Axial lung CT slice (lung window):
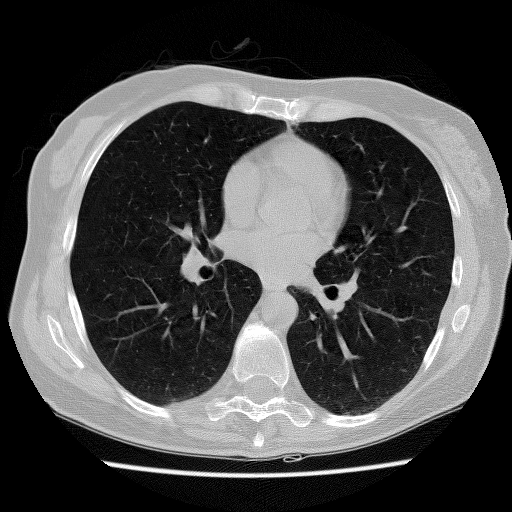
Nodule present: no